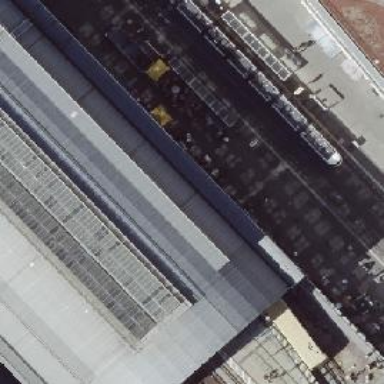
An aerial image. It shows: Entrance to public transport facility.